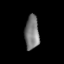
Tissue: lung
Cell type: Myeloid cells
Senescence score: 0.178
Nuclear area (px): 471
Mean DAPI intensity: 124.493